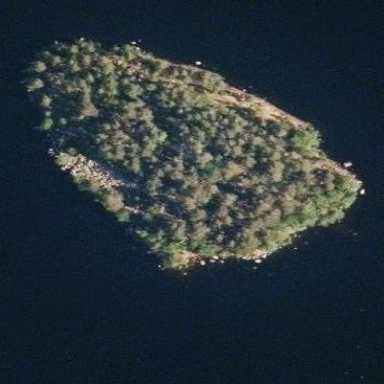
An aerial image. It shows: Islet surrounded by woodland.